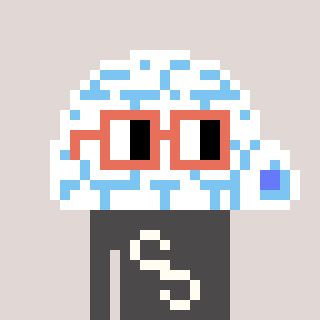
a pixel art character with square orange glasses, a igloo-shaped head and a grayscale-colored body on a warm background